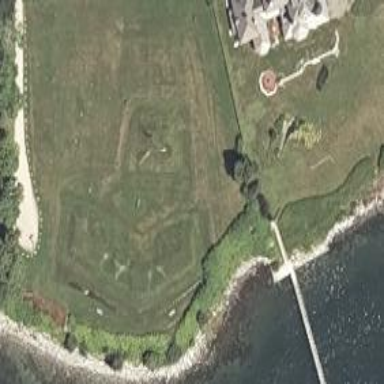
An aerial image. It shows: Historic fort.